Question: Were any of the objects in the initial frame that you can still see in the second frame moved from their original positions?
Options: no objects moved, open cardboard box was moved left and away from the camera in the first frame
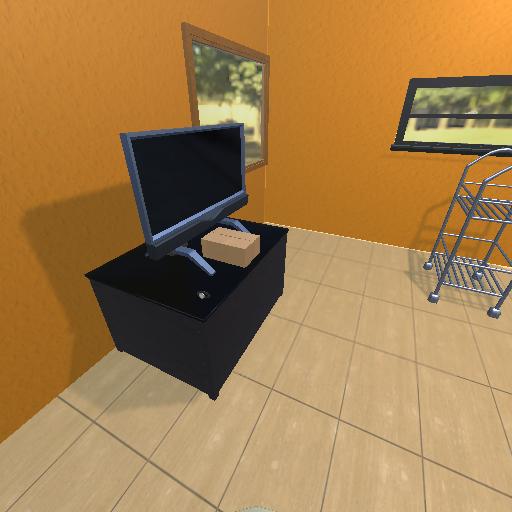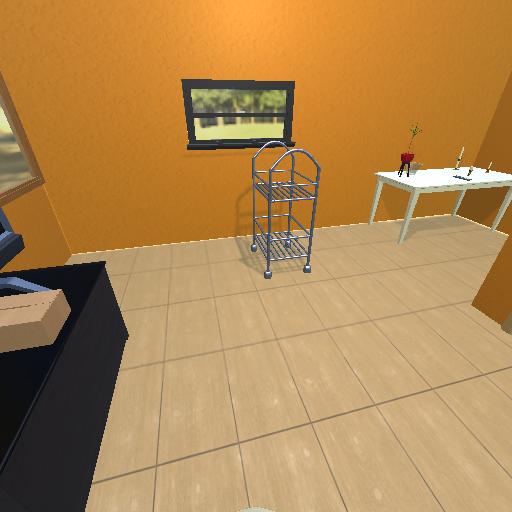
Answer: no objects moved